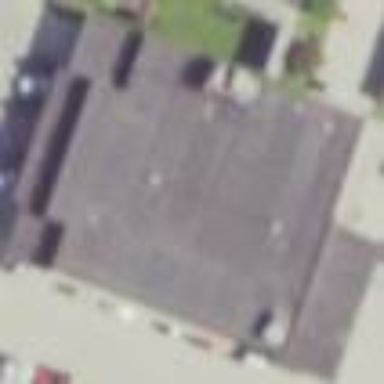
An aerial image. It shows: Building serving as post office.